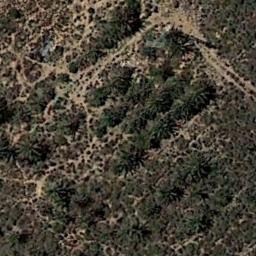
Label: chaparral